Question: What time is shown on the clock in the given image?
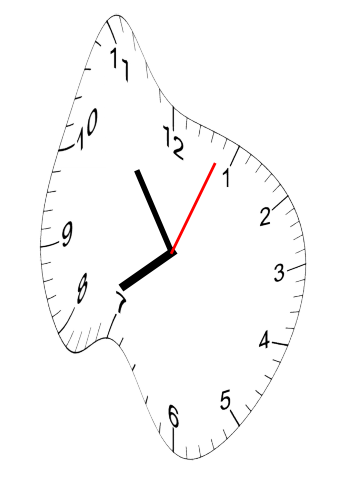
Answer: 07:54:04